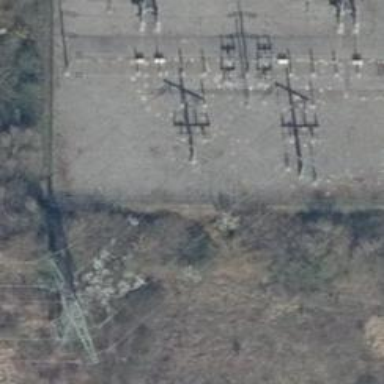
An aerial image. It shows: Power line in the image.